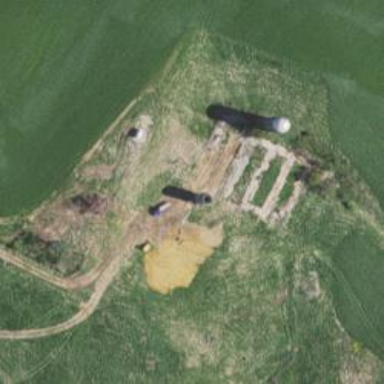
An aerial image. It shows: Silo.